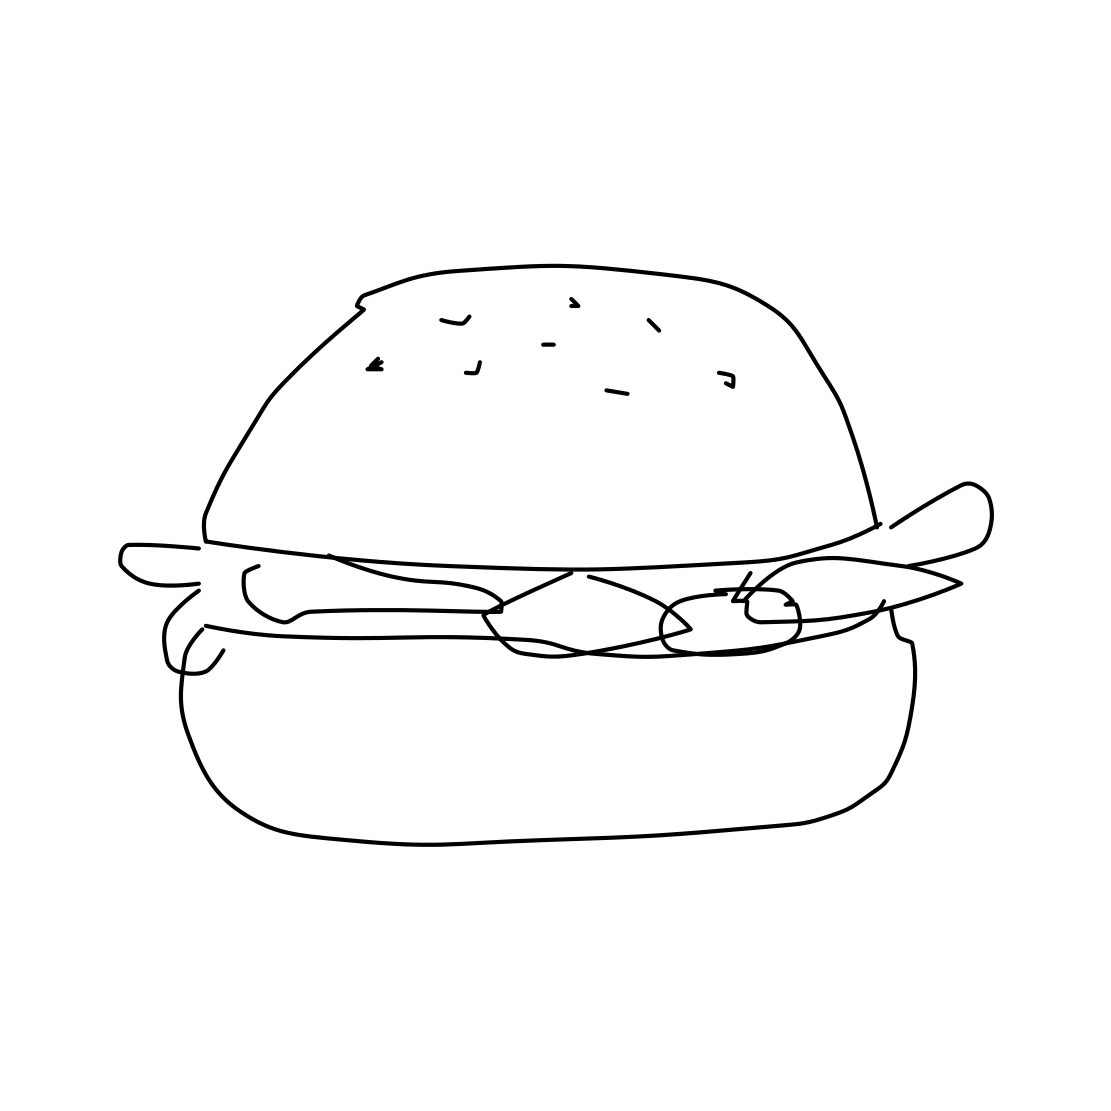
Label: hamburger